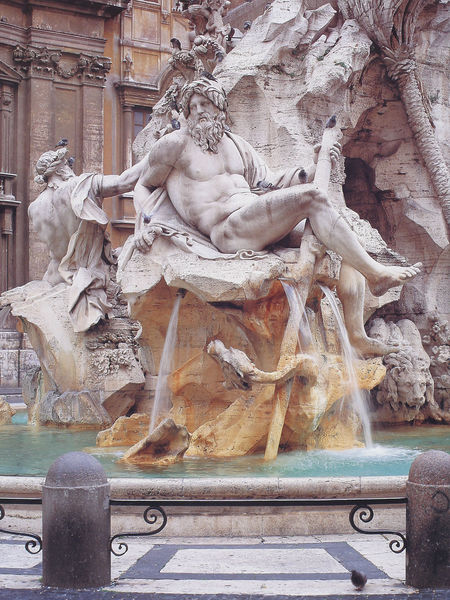
Titel: Fontana dei Quattro Fiumi (Vier-Ströme-Brunnen)
Künstler: Giovanni Lorenzo Bernini
Standort: Rom, Piazza Navona (EU - I - Latium)
Schlagwörter: felsen, gott, mann, nackt, wasser, fluss, sitzen, marmor, männer, bart, arm, brunnen, stab, figuren, geländer, schlange, rom, fisch, löwe, ungeheuer, mamor, michelangelo, roma, neptun, poseidon, piazza navona